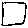
Label: square